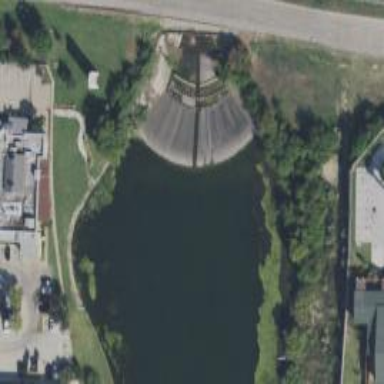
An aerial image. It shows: Dam along waterway.